Question: I have a problem trying to figure out how to implement a path finding system for a staggered isometric map.
I read the A* algorithm and tried to see how it would manifest on an isometric map and the results brought me here.
So the problem lies here (I'm sorry about the cheap display)

So , I'm currently on the green tile (2,3) and I try to find a path to the red tile (3,1).
Based on A* algorithm I try to calculate the F value of adjacent tiles (I did this only for those 3 tiles).
As the image displays the F value of (2,1) is lower than (2,2) and this is the mother of all problems , the diagonal tiles with j+2 and j-2 will have (almost) every time a lower F value than the "logical" choice.
So instead of going to (2,2) it will go to (2,1).
How can I solve this problem? Can somebody give me some hints on what should I do?
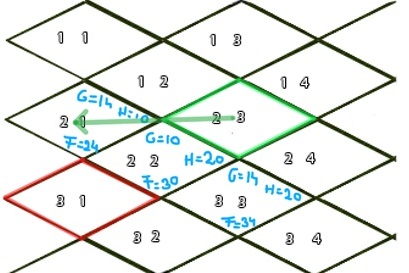
Answer: Based on the given values, it looks like your H is not <URL>.
One possible H is the direct distance to the target (either something like <URL>.
At our first step, we explore all neighbours. Our G values will look like: ('G' = green, 'R' = red)
'''
14
10 10
14 R 14
10 10
G 14
'''
Let's take H as something like Manhattan distance, where 14 is a diagonal jump and 10 is a move to a direct neighbour. This is actually be the perfect heuristic for this example, as it's exactly the same as the actual distance. This will be different once there are obstacles in the path.
Then we get H values as:
'''
34
24 30
14 R 34
10 24
G 14
'''
So our F values (= G + H) are:
'''
48
34 40
28 R 48
20 34
G 28
'''
Then you find the minimum, which is 20, explore all it's (unexplored) neighbours and find the minimum, which will be the goal in this case.
Note that it's a easy mistake to stop as soon as one of the neighbours is the target, rather than the node we are currently exploring. An admissible heuristic doesn't guarantee that we'll find the optimal path to the target if we do this.